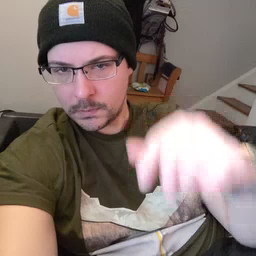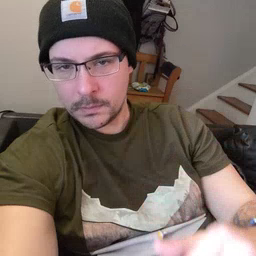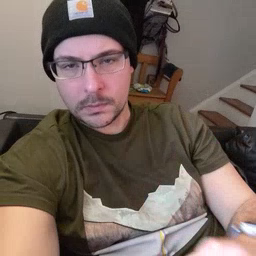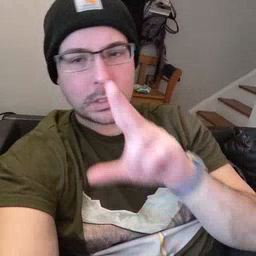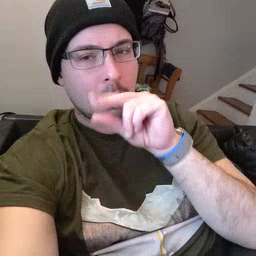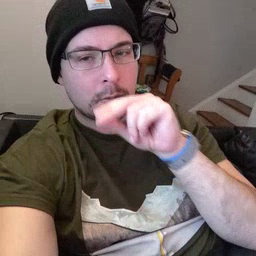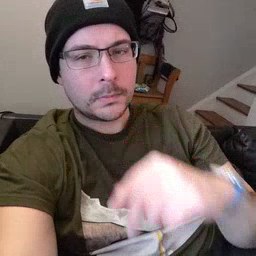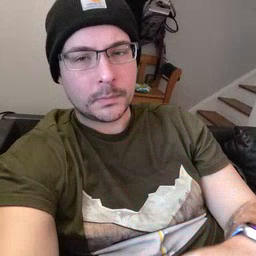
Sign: duck